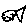
Label: fish